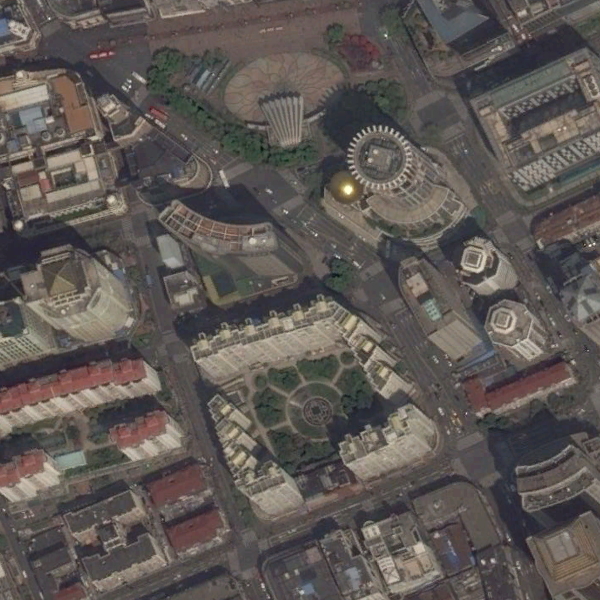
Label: Commercial